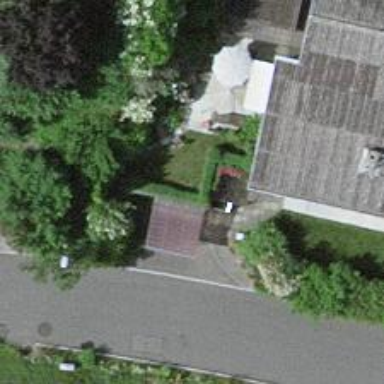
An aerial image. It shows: Garage building.